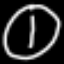
Label: clock